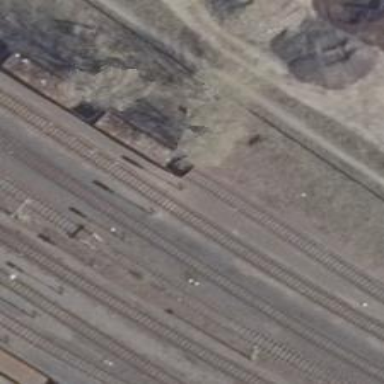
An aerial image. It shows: Railway signal.